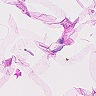
Metastatic tissue present: no